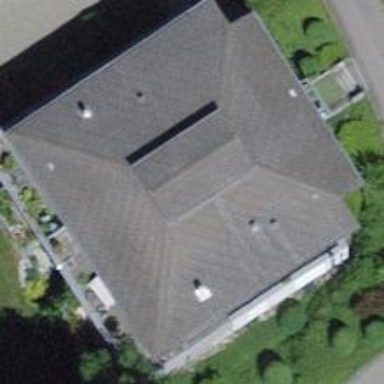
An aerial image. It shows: Apartments building with pyramidal roof.